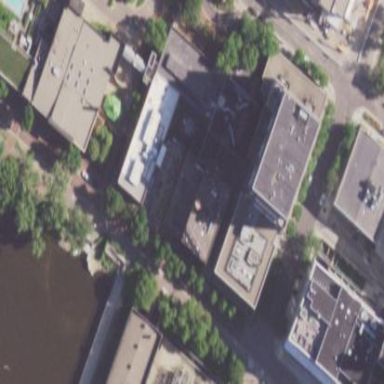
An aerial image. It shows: Conference centre building.